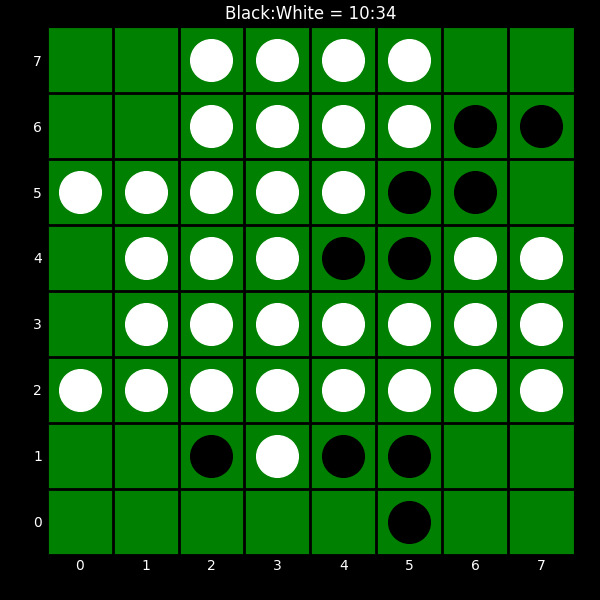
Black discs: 10
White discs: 34